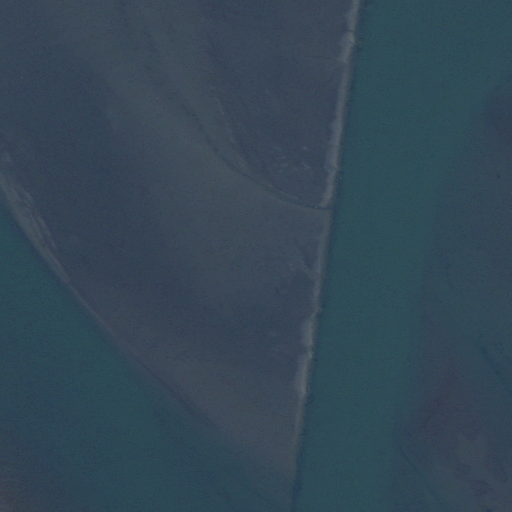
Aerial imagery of levee in Oregon named Dick Point Dike containing open water, barren land, and herbaceous wetlands